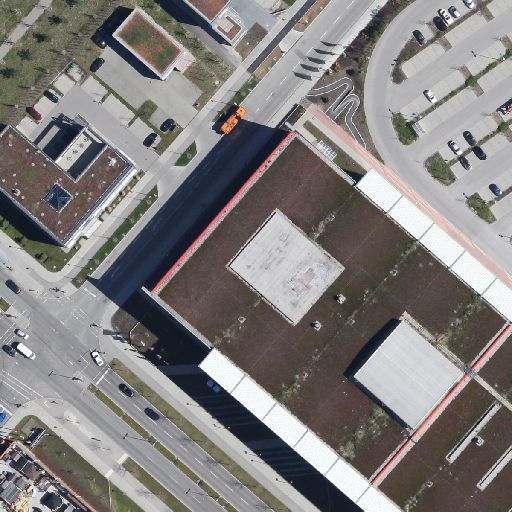
Referring expression: bikeway